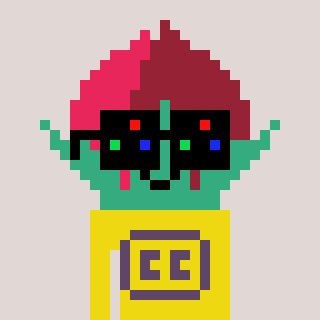
a pixel art character with square black sunglasses, a rosebud-shaped head and a yellow-colored body on a warm background